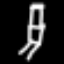
Label: chair